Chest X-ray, PA view. Patient: 62 years old, sex M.
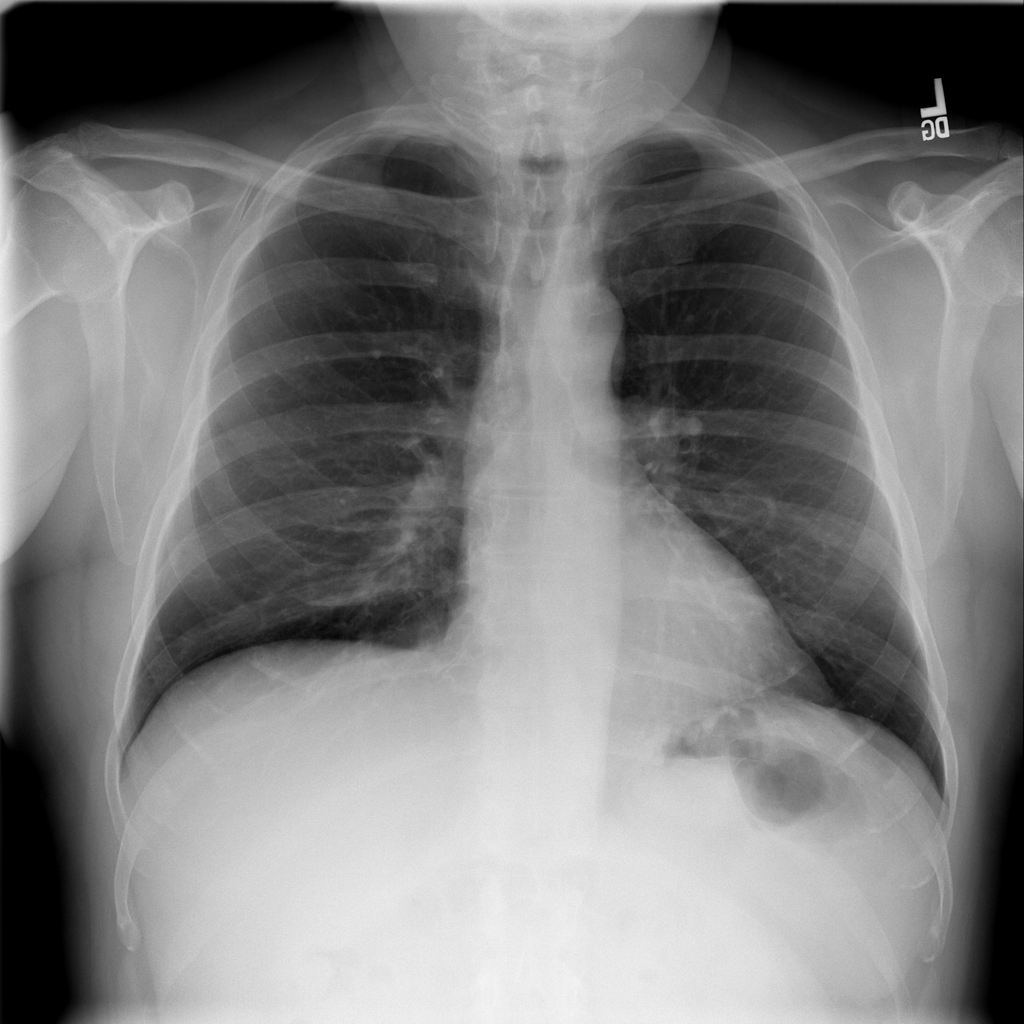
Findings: No Finding